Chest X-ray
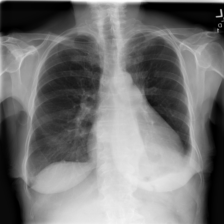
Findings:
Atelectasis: negative
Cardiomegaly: positive
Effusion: positive
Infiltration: negative
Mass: negative
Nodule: negative
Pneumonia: negative
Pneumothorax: negative
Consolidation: negative
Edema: negative
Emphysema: negative
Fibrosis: negative
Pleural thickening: positive
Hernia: negative